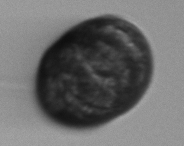
Label: Margalefidinium